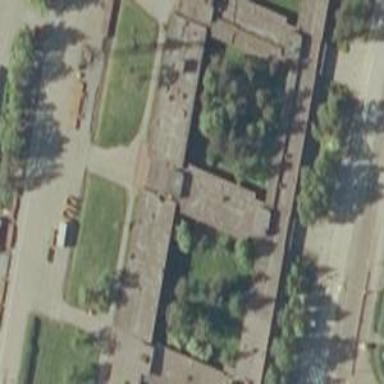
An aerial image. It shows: Courtyard.